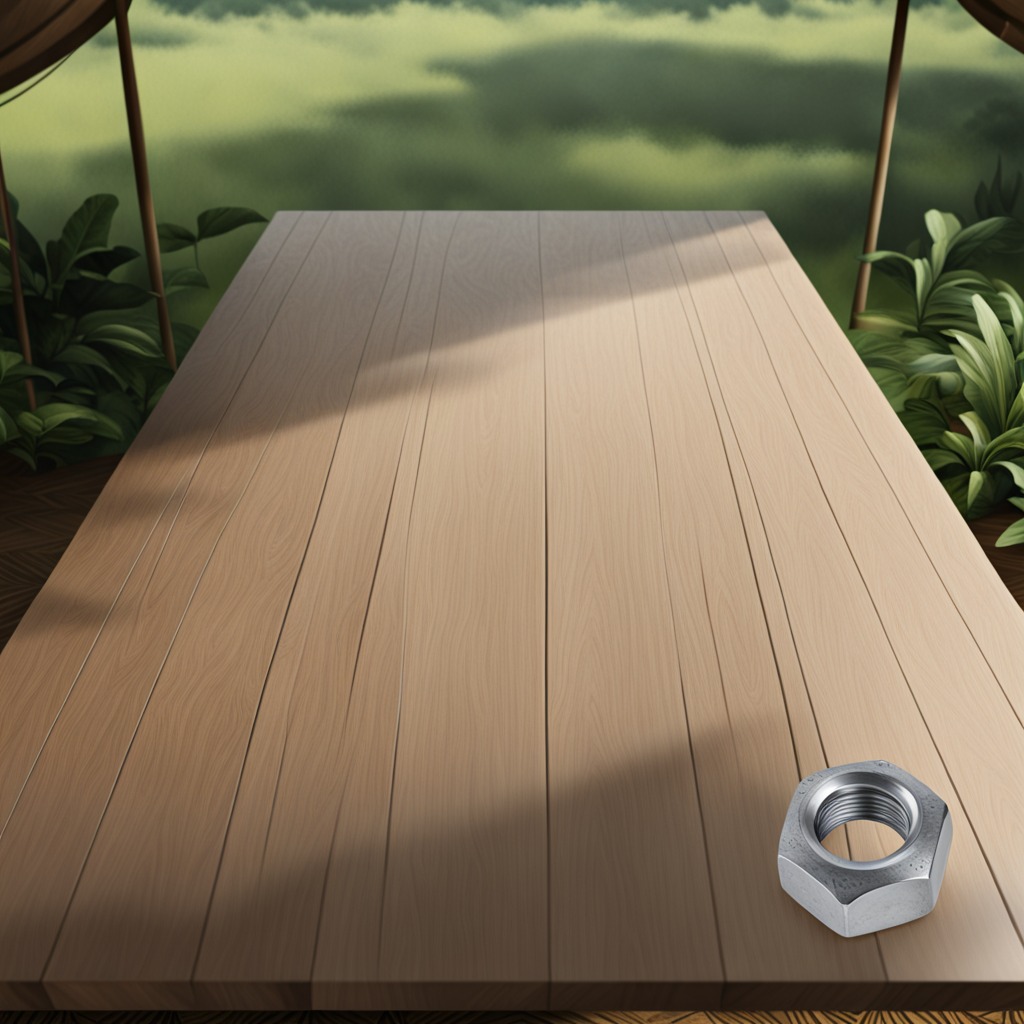
A metal nut is lying on a wooden table in a jungle field workshop tent.